Interaction volume radius: 5 \u00c5
Interaction volume height: 45 \u00c5
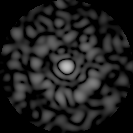
Disorder parameter: 0.853